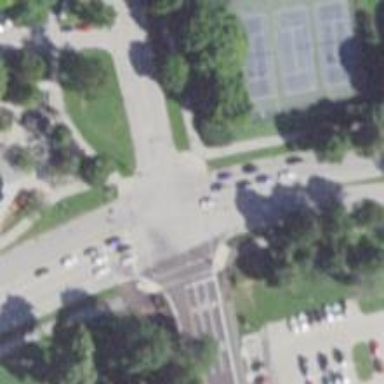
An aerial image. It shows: Path with asphalt surface and crossing.